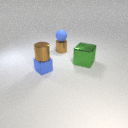
small brown metal cylinder behind small blue metal cube